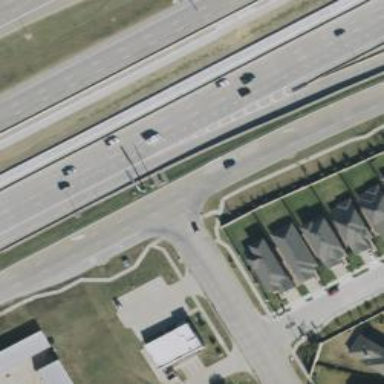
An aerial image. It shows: Secondary road with frontage access.